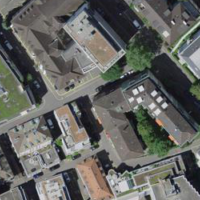
EUNIS habitat code: 54
Species observed at this site:
Corvus frugilegus